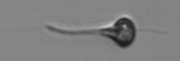
Label: Euglena